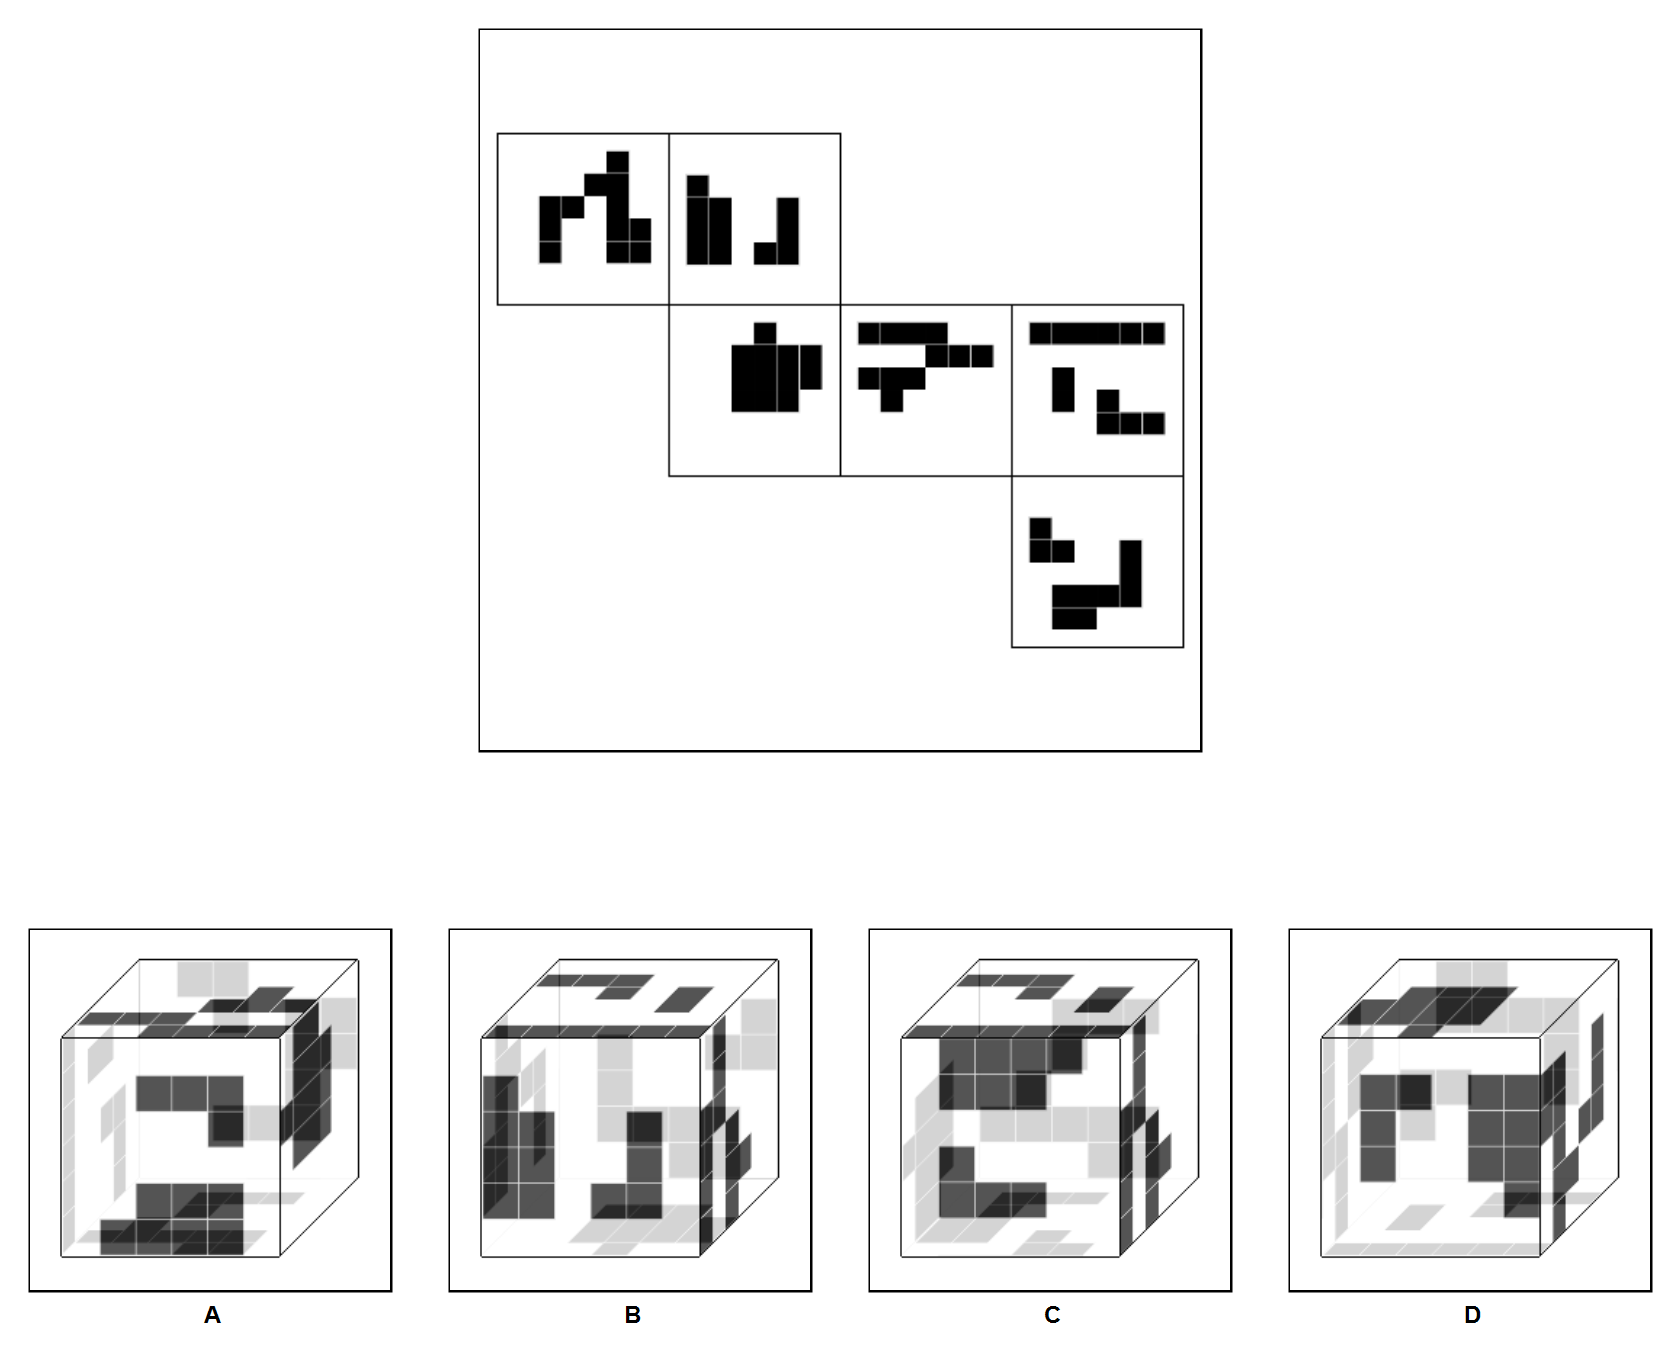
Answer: C